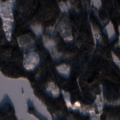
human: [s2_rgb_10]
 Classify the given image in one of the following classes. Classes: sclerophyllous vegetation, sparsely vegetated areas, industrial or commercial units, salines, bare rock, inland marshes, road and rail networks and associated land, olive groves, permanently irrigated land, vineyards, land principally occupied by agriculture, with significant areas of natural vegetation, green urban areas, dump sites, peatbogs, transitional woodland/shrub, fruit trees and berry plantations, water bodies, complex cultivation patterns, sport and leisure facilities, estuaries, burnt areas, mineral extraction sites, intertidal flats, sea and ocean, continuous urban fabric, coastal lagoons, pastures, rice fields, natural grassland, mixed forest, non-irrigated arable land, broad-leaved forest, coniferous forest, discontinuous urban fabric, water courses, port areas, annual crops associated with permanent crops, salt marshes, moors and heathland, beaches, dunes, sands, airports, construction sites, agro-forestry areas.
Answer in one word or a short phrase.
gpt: coniferous forest, mixed forest, transitional woodland/shrub, water bodies